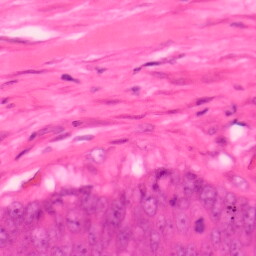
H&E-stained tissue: Colon